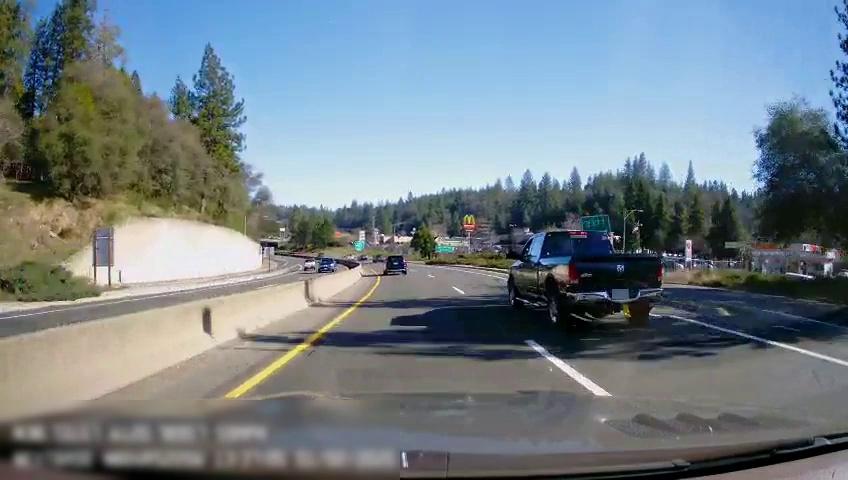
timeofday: Day
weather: Sunny
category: Drivable Space
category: Drivable Space
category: Vehicles | Truck
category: Vehicles | SUV
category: Vehicles | Truck
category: Vehicles | SUV
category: Vehicles | SUV
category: Lanes | Current Lane
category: Lanes | Current Lane
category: Lanes | Current Lane
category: Lanes | Alternate Lane
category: Lanes | Opposite Lane
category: Traffic | Signs
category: Traffic | Signs